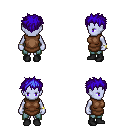
a pixel art fantasy rpg character, female body template, dark elf, purple skin, brown tunic, teal pants, blue bedhead hairstyle, bracelets, black shoes, four views (front, back, left, right), 2x2 character sprite sheet, small pixel art, hard edges, no anti-aliasing